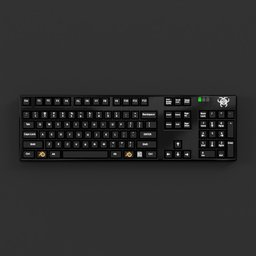
Label: electronics